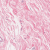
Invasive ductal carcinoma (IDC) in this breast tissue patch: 0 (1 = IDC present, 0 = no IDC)